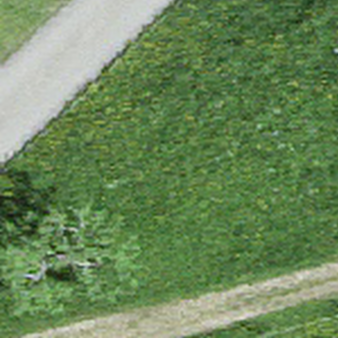
Label: other